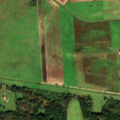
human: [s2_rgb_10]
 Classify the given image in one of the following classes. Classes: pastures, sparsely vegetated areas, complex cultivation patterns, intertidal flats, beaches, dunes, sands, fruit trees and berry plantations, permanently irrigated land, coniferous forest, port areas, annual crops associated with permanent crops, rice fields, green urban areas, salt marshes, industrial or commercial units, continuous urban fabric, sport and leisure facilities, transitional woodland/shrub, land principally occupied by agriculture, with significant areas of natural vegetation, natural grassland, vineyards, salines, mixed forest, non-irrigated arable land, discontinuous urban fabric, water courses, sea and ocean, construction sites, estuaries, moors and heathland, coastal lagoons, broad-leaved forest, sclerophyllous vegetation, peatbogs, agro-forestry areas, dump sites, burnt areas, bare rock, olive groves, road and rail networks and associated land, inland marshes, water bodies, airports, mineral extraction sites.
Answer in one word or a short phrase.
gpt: non-irrigated arable land, pastures, land principally occupied by agriculture, with significant areas of natural vegetation, broad-leaved forest, mixed forest